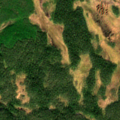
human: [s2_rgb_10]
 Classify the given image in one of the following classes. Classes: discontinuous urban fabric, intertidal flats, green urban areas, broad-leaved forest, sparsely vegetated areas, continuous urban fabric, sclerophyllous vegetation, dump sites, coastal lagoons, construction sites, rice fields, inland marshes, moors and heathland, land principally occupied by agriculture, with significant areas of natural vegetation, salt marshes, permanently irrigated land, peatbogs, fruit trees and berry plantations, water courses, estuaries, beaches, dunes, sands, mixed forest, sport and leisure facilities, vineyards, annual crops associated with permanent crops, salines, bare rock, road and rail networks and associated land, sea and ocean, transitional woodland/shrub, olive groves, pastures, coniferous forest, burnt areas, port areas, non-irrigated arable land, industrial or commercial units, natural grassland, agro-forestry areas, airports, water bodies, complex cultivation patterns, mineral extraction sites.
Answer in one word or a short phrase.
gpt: coniferous forest, mixed forest